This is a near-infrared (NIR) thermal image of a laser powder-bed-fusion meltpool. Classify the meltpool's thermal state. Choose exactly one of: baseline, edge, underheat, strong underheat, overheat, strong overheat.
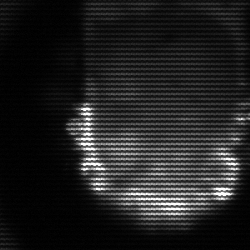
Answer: baseline